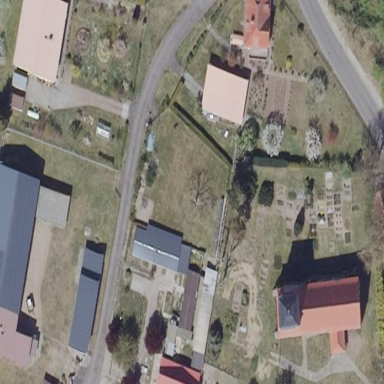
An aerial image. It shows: Cemetery.